Interaction volume radius: 10 \u00c5
Interaction volume height: 10 \u00c5
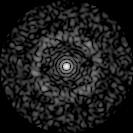
Disorder parameter: 0.828